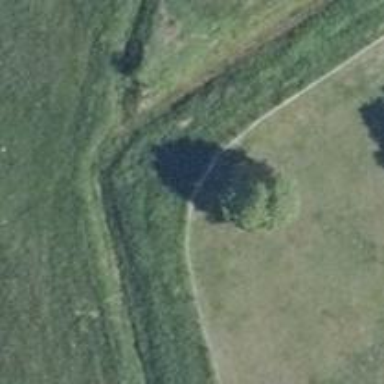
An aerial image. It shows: Single tag "natural: tree."